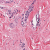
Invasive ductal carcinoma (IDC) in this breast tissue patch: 0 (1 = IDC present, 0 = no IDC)